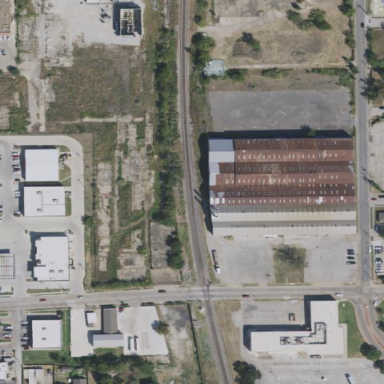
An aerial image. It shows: Industrial building.